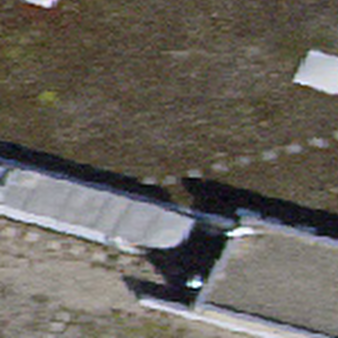
Label: other